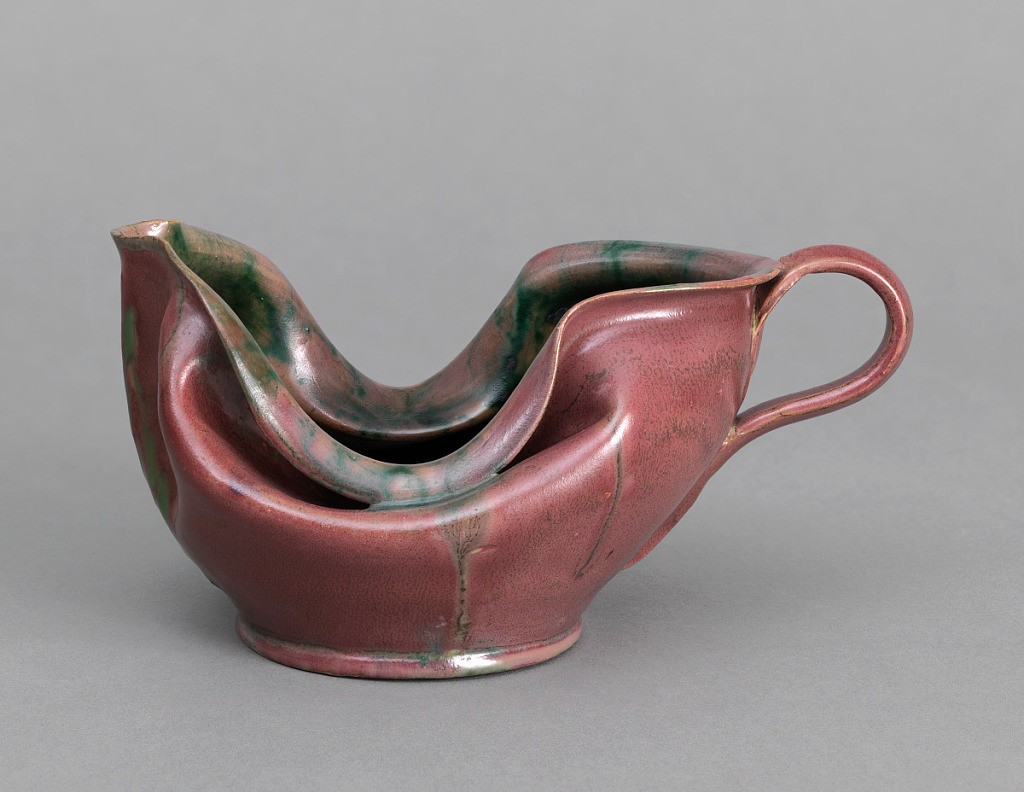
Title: Pitcher
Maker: George E. Ohr, American, 1857–1918
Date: ca. 1893–1909
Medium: Glazed earthenware
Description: Thrown red earthenware body with slumped, deeply folded sides, short spout, applied curved handle, and low foot. Exterior covered with variegated rose-colored glaze, with streaks of brilliant green glaze. Interior glazed in mottled dark green with areas of lusterless and high luster glaze. Underside partially glazed.